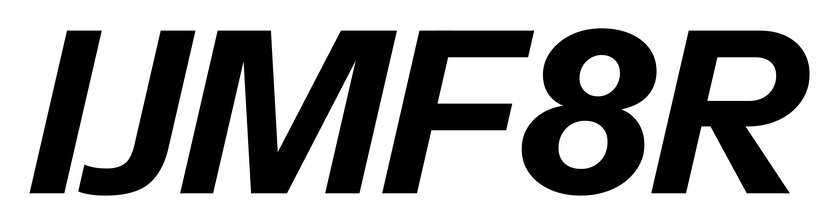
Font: InstrumentSans-Italic_Bold_Italic